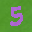
Label: 5